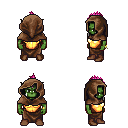
a pixel art fantasy rpg character, male body template, orc, green skin, gold chest armor, robe skirt, pink mohawk hairstyle, cloth hood, bracelets, brown shoes, four views (front, back, left, right), 2x2 character sprite sheet, small pixel art, hard edges, no anti-aliasing